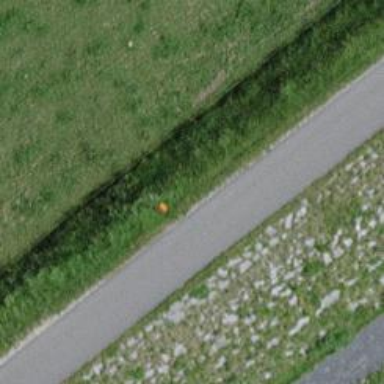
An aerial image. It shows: Aerial marker.